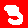
Digit: 3